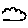
Label: cloud